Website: lowes
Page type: order-returns
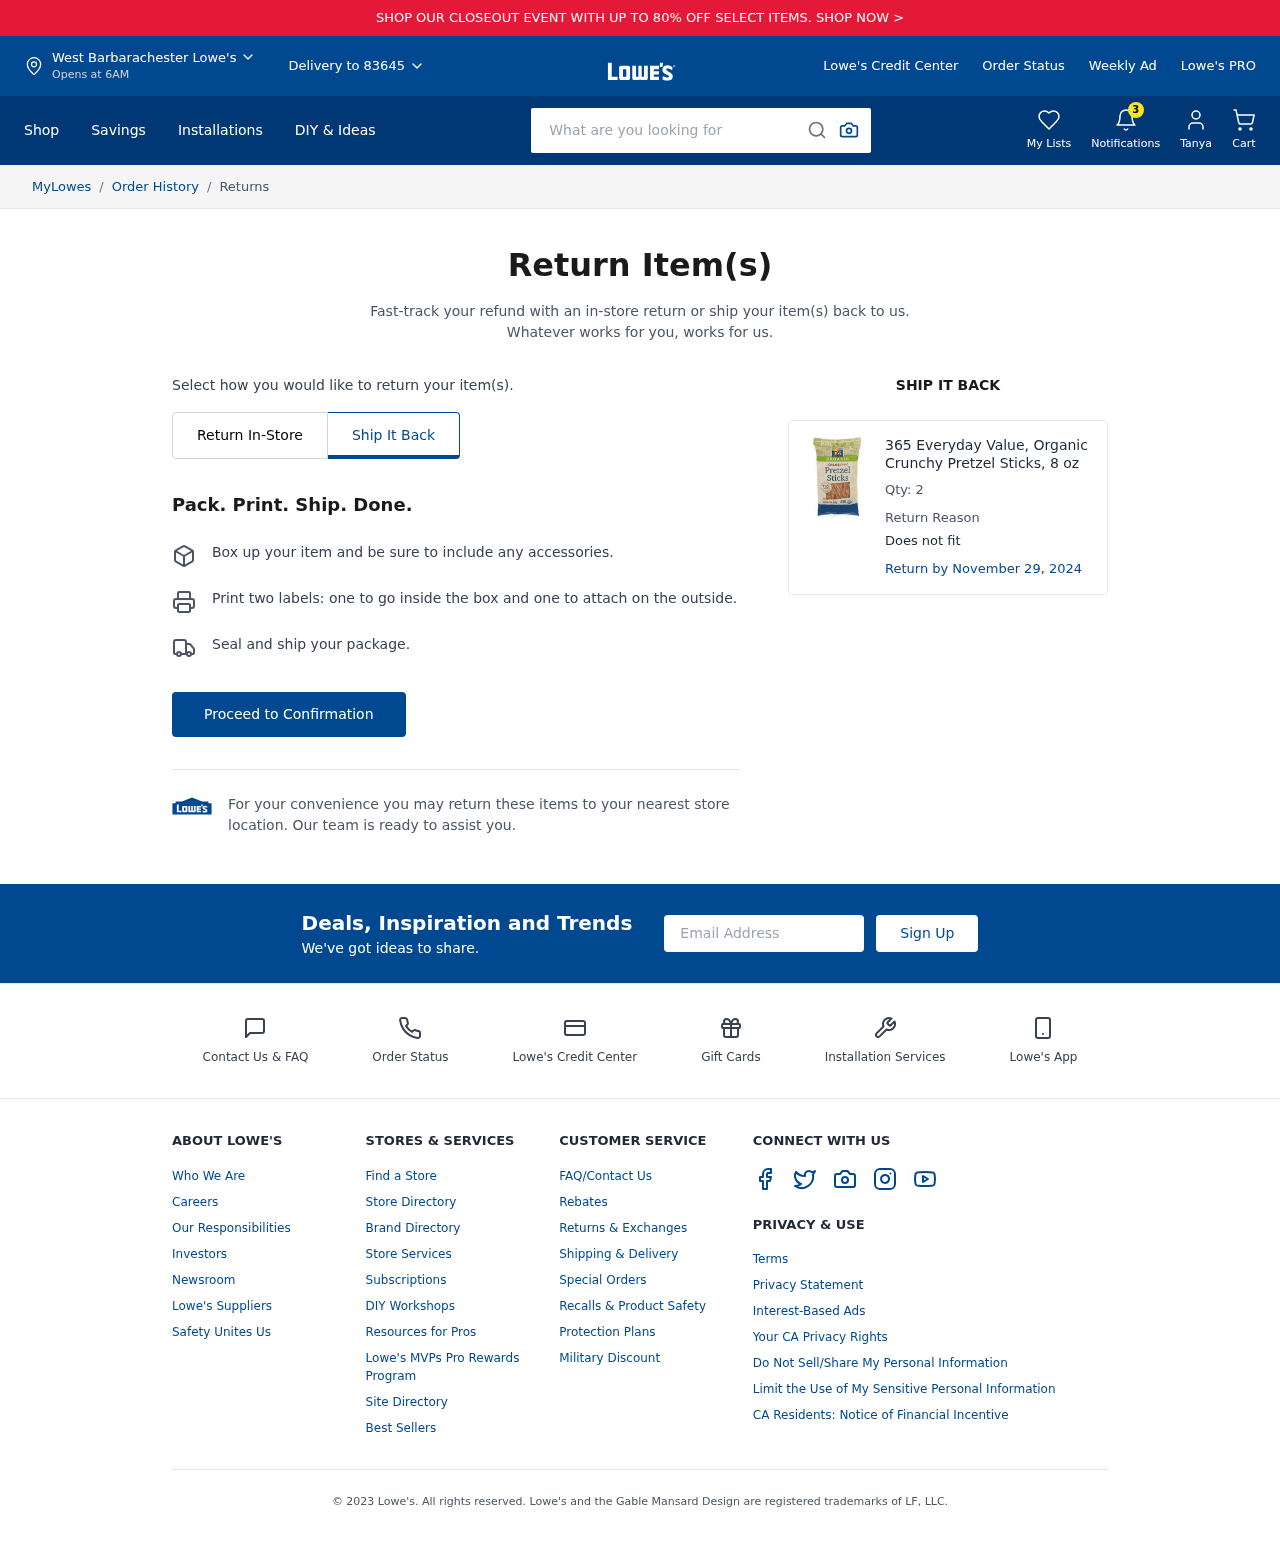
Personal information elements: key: PII_CITY
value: West Barbarachester
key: PII_EMAIL
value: tanyawilliams@yahoo.com
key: PII_FIRSTNAME
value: Tanya
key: PII_POSTCODE
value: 83645
Product elements: key: PRODUCT1_NAME
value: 365 Everyday Value, Organic Crunchy Pretzel Sticks, 8 oz
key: PRODUCT1_QUANTITY
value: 2
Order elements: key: ORDER_RETURN_BY_DATE
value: November 29, 2024
Search elements: key: HEADER_SEARCH
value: What are you looking for
Other elements: key: NOTIFICATION_COUNT
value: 3